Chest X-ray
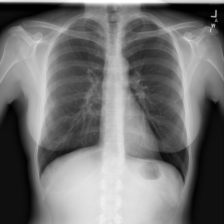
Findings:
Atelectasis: negative
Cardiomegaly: negative
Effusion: negative
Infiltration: positive
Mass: negative
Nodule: negative
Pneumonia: negative
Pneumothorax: negative
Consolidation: negative
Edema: negative
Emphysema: negative
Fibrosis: negative
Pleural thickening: negative
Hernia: negative